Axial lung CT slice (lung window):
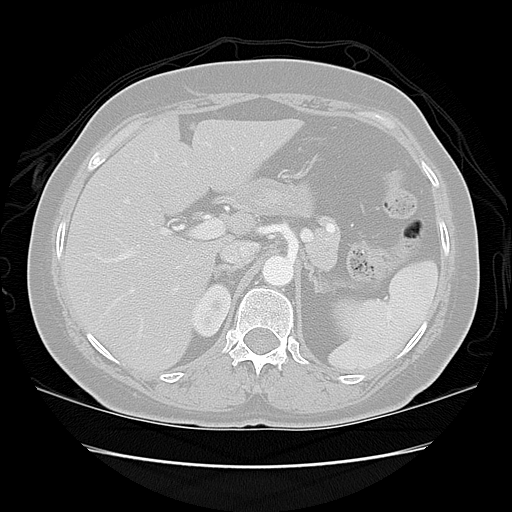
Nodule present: no